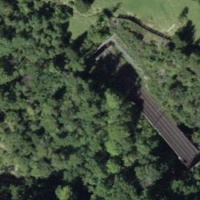
EUNIS habitat code: 45
Species observed at this site:
Cephalanthera longifolia
Carterocephalus palaemon